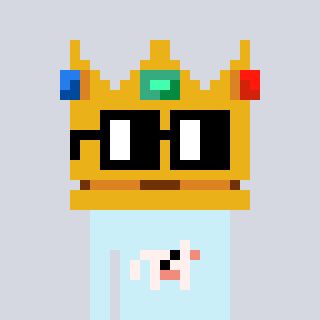
a pixel art character with square black glasses, a crown-shaped head and a cold-colored body on a cool background